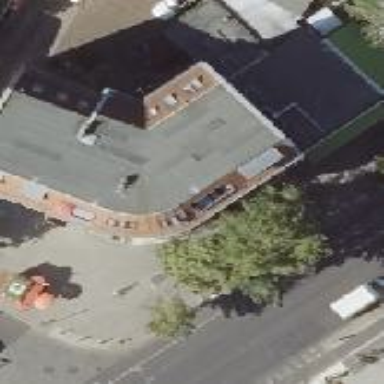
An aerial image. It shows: Apartment building with double saltbox roof shape.